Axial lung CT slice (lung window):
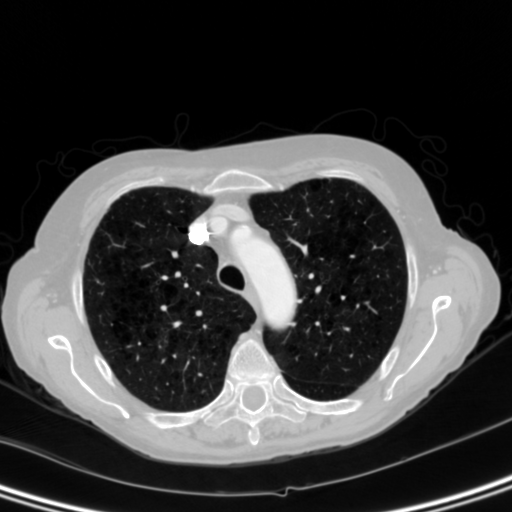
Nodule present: no